Question: I have been adapting an existing off canvas design and have hit a brick wall. I have added sub menus and now they are showing when the menu is closed. I am guessing it is a positioning issue but after looking at it for a few days I can't figure it out. It is also worth noting that the issue only appears when the view-port is small enough for the media queries to be activated. Here is the code:
Here is a working example of the site with the issue <URL>. View in Chrome to see the issue and resize the browser to see the off canvas menu issue.
'''
<!DOCTYPE html>
<html class="no-js">
<head>
<meta charset="utf-8">
<meta name="viewport" content="width=device-width, initial-scale=1, minimum-scale=1">
<meta http-equiv="X-UA-Compatible" content="IE=edge,chrome=1">
<title>some site</title>
<script src="js/plugins/modernizr.js"></script>
<!--[if (gt IE 8) | (IEMobile)]><!-->
<link rel="stylesheet" href="css/style.css">
<!--<![endif]-->
<!--[if (lt IE 9) & (!IEMobile)]>
<link rel="stylesheet" href="css/ie.css">
<![endif]-->
</head>
<body>
<div id="outer-wrap">
<div id="inner-wrap">
<header id="top" role="banner">
<div class="block">
<h1 class="block-title">TEST</h1>
<a class="nav-btn" id="nav-open-btn" href="#main-nav">Main Menu</a>
</div>
</header>
<nav id="main-nav" role="navigation">
<div class="block">
<h2 class="block-title">Main menu</h2>
<ul>
<li class="is-active">
<a href="#">Link</a>
</li><!--
--><li>
<a class="toggle-sub-nav closed" href="#">Link</a>
<ul class="sub-nav">
<li><a href="#">Sub link</a></li>
<li class="is-active"><a href="#">Sub link</a></li>
<li><a href="#">Sub link</a></li>
</ul>
</li><!--
--><li>
<a href="#">Link</a>
</li><!--
--><li>
<a class="toggle-sub-nav closed" href="#">Link</a>
<ul class="sub-nav">
<li><a href="#">Sub link</a></li>
<li><a href="#">Sub Link</a></li>
<li><a href="#">Sub link</a></li>
</ul>
</li><!--
--><li>
<a href="#">Link</a>
</li>
</ul>
<a class="close-btn" id="nav-close-btn" href="#top">Return to Content</a>
</div>
</nav>
<section id="main" role="main">
<article class="block prose">
<h1>Some content NEW30</h1>
<p>Lorem ipsum dolor sit amet, consectetur adipiscing elit. Integer nec odio. Praesent libero. Sed cursus ante dapibus diam. Sed nisi. Nulla quis sem at nibh elementum imperdiet. Duis sagittis ipsum. Praesent mauris. Fusce nec tellus sed augue semper porta. Mauris massa. Vestibulum lacinia arcu eget nulla. Class aptent taciti sociosqu ad litora torquent per conubia nostra, per inceptos himenaeos. </p>
<p>Curabitur sodales ligula in libero. Sed dignissim lacinia nunc. Curabitur tortor. Pellentesque nibh. Aenean quam. In scelerisque sem at dolor. Maecenas mattis. Sed convallis tristique sem. Proin ut ligula vel nunc egestas porttitor. Morbi lectus risus, iaculis vel, suscipit quis, luctus non, massa. Fusce ac turpis quis ligula lacinia aliquet. Mauris ipsum. </p>
<p>Nulla metus metus, ullamcorper vel, tincidunt sed, euismod in, nibh. Quisque volutpat condimentum velit. Class aptent taciti sociosqu ad litora torquent per conubia nostra, per inceptos himenaeos. Nam nec ante. Sed lacinia, urna non tincidunt mattis, tortor neque adipiscing diam, a cursus ipsum ante quis turpis. Nulla facilisi. Ut fringilla. Suspendisse potenti. Nunc feugiat mi a tellus consequat imperdiet. Vestibulum sapien. Proin quam. Etiam ultrices. </p>
<p>Suspendisse in justo eu magna luctus suscipit. Sed lectus. Integer euismod lacus luctus magna. Quisque cursus, metus vitae pharetra auctor, sem massa mattis sem, at interdum magna augue eget diam. Vestibulum ante ipsum primis in faucibus orci luctus et ultrices posuere cubilia Curae; Morbi lacinia molestie dui. Praesent blandit dolor. Sed non quam. In vel mi sit amet augue congue elementum. Morbi in ipsum sit amet pede facilisis laoreet. Donec lacus nunc, viverra nec, blandit vel, egestas et, augue. Vestibulum tincidunt malesuada tellus. Ut ultrices ultrices enim. Curabitur sit amet mauris. </p>
<p>Morbi in dui quis est pulvinar ullamcorper. Nulla facilisi. Integer lacinia sollicitudin massa. Cras metus. Sed aliquet risus a tortor. Integer id quam. Morbi mi. Quisque nisl felis, venenatis tristique, dignissim in, ultrices sit amet, augue. Proin sodales libero eget ante. Nulla quam. Aenean laoreet. Vestibulum nisi lectus, commodo ac, facilisis ac, ultricies eu, pede. </p>
</article>
</section>
<footer role="contentinfo">
<div class="block prose">
<p class="small">Copyright ©️ <a href="http://ashleybriscoe.com/">Some author</a></p>
</div>
</footer>
</div><!--/#inner-wrap-->
</div><!--/#outer-wrap-->
</body>
<script src="js/scripts/jquery-1.10.2.min.js"></script>
<script src="js/scripts/main.js"></script>
<script src="js/plugins/jquery.hammer.min.js"></script>
<!--[if (gte IE 6)&(lte IE 8)]>
<script type="text/javascript" src="js/plugins/selectivizr.js"></script>
<![endif]-->
</html>
'''
'''
body {
color: #333;
position: relative;
width: 100%;
min-width: 20em;
background: #7C9769;
}
.block {
position: relative;
margin: 0 auto;
padding: 1.5em 1.25em;
max-width: 60em;
}
.close-btn {
display: block;
width: 2.625em;
height: 2.25em;
padding: 0;
border: 0;
outline: none;
background: #7C9769 url("../assets/img/close-btn.svg") left center no-repeat;
background-size: 1.875em 1.875em;
overflow: hidden;
white-space: nowrap;
text-indent: 100%;
filter: progid:DXImageTransform.Microsoft.Alpha(Opacity=100);
opacity: 1;
-webkit-tap-highlight-color: rgba(0, 0, 0, 0);
}
.no-svg .close-btn {
background-image: url("../assets/img/close-btn.png");
}
.close-btn:focus, .close-btn:hover {
filter: progid:DXImageTransform.Microsoft.Alpha(Opacity=100);
opacity: 1;
}
.nav-btn {
display: block;
width: 2.625em;
height: 2.25em;
padding: 0;
border: 0;
outline: none;
background: #7C9769 url("../assets/img/nav-icon.svg") left center no-repeat;
background-size: 1.875em 1.5em;
overflow: hidden;
white-space: nowrap;
text-indent: 100%;
filter: progid:DXImageTransform.Microsoft.Alpha(Opacity=70);
opacity: 0.7;
-webkit-tap-highlight-color: rgba(0, 0, 0, 0);
}
.no-svg .nav-btn {
background-image: url("../assets/img/nav-icon.png");
}
.nav-btn:hover, .nav-btn:focus {
filter: progid:DXImageTransform.Microsoft.Alpha(Opacity=100);
opacity: 1;
}
#outer-wrap {
position: relative;
overflow: hidden;
width: 100%;
}
#inner-wrap {
position: relative;
width: 100%;
}
#main-nav {
z-index: 200;
position: relative;
width: 100%;
color: #fff;
}
#main-nav .close-btn {
display: none;
}
#main-nav .block-title {
border: 0;
clip: rect(0 0 0 0);
height: 1px;
margin: -1px;
overflow: hidden;
padding: 0;
position: absolute;
width: 1px;
}
#main-nav .block {
z-index: 2;
position: relative;
padding: 0.75em 1.25em;
background: #7C9769;
}
#main-nav ul {
*zoom: 1;
display: block;
}
#main-nav ul:before, #main-nav ul:after {
content: "";
display: table;
}
#main-nav ul:after {
clear: both;
}
#main-nav li {
display: block;
width: 11em;
}
#main-nav li a {
display: block;
color: #365239;
font-size: 0.875em;
line-height: 1.28571em;
font-weight: bold;
outline: none;
}
#main-nav li a:focus, #main-nav li a:hover {
color: #EEE;
}
#main-nav li.is-active a {
color: #EEE;
}
#main-nav li ul li { float: left; border-right: none;}
#main-nav li ul li a:focus, #main-nav li ul li a:hover {
color: #7C9769;
}
#main-nav li ul li.is-active a {
color: #7C9769;
}
.js .sub-nav {
height: 0;
width: 11em;
background-color:#E4E1E1;
overflow:hidden;
position: absolute;
top: 52px;
}
.js .sub-nav-open {
height: auto;
position: absolute;
margin: 0;
padding: 0;
top: 52px;
}
.no-js #main-nav li ul.sub-nav {
display: none;
width: 11em;
background-color:#E4E1E1;
}
.no-js #main-nav li:hover ul.sub-nav {
display: block;
position: absolute;
border-top: solid 11px #7C9769;
margin: 0;
padding: 0;
z-index: 2000;
}
.closed { background: url(../assets/img/arrows.png) no-repeat 90% -28px; }
.open { background: url(../assets/img/arrows.png) no-repeat 90% 9px; }
#top {
z-index: 100;
position: relative;
color: #fff;
background: #7C9769;
}
#top .block-title {
margin: 0;
font-size: 1.3em;
line-height: 1.2em;
text-align: center;
white-space: wrap;
}
#top .nav-btn {
position: absolute;
top: 0.7em;
left: 1.875em;
}
#main {
background: #fff;
padding-top: 20px;
padding-bottom: 20px;
}
footer[role="contentinfo"] {
background: #ddd;
}
@media screen and (min-width: 45.0625em) {
#top .nav-btn {
border: 0;
clip: rect(0 0 0 0);
height: 1px;
margin: -1px;
overflow: hidden;
padding: 0;
position: absolute;
width: 1px;
}
#main-nav .close-btn {
border: 0;
clip: rect(0 0 0 0);
height: 1px;
margin: -1px;
overflow: hidden;
padding: 0;
position: absolute;
width: 1px;
}
#main-nav .block-title {
border: 0;
clip: rect(0 0 0 0);
height: 1px;
margin: -1px;
overflow: hidden;
padding: 0;
position: absolute;
width: 1px;
}
#main-nav ul {
text-align: center;
white-space: nowrap;
}
#main-nav li {
display: inline-block;
border-right: 1px solid #CCC;
}
#main-nav li:last-child {
border-right: none;
}
#main-nav li a {
padding: 0.42857em 0.85714em;
}
}
@media screen and (max-width: 45em) {
#main-nav {
position: absolute;
top: 0;
padding-top: 4.5em;
}
#main-nav:not(:target) {
z-index: 1;
height: 0;
}
#main-nav:target .close-btn {
display: block;
}
#main-nav .close-btn {
position: absolute;
top: -3.75em;
left: 1.875em;
}
#main-nav .block {
position: relative;
padding: 0;
}
#main-nav li {
position: relative;
border-top: 1px solid rgba(255, 255, 255, 0.1);
width: 100%;
}
#main-nav li:last-child {
border-bottom: 1px solid rgba(255, 255, 255, 0.1);
}
#main-nav li.is-active:after {
z-index: 50;
display: block;
content: "";
position: absolute;
top: 50%;
right: -0.03125em;
margin-top: -0.625em;
border-top: 0.625em transparent solid;
border-bottom: 0.625em transparent solid;
border-right: 0.625em white solid;
}
#main-nav li a {
padding: 0.85714em 2.14286em;
}
.js .sub-nav {
height: 0;
width: 100%;
background-color:#E4E1E1;
overflow:hidden;
}
.js .sub-nav-open {
height: auto;
max-height: 400px;
top: 0;
position: static;
overflow: hidden;
}
.no-js #main-nav li ul.sub-nav {
display: none;
width: 100%;
background-color:#E4E1E1;
}
.no-js #main-nav li:hover ul.sub-nav {
display: block;
top: 52px;
margin: 0;
padding: 0;
border-top:none;
}
.closed { background: url(../assets/img/arrows.png) no-repeat 95% -24px; }
.open { background: url(../assets/img/arrows.png) no-repeat 95% 13px; }
#main-nav li ul li {
border-top: 1px solid #CCC;
}
#main-nav li ul li:last-child {
border-bottom: none;
}
.js-ready #main-nav {
height: 100%;
width: 70%;
background: #7C9769;
-webkit-box-shadow: inset -1.5em 0 1.5em -0.75em rgba(0, 0, 0, 0.25);
-moz-box-shadow: inset -1.5em 0 1.5em -0.75em rgba(0, 0, 0, 0.25);
box-shadow: inset -1.5em 0 1.5em -0.75em rgba(0, 0, 0, 0.25);
}
.js-ready #main-nav .block {
background: transparent;
}
.js-ready #main-nav .close-btn {
display: block;
filter: progid:DXImageTransform.Microsoft.Alpha(Opacity=70);
opacity: 0.7;
}
.js-ready #main-nav .close-btn:focus, .js-ready #main-nav .close-btn:hover {
filter: progid:DXImageTransform.Microsoft.Alpha(Opacity=100);
opacity: 1;
}
.js-ready #main-nav {
left: -70%;
}
.js-ready #inner-wrap {
left: 0;
}
.js-nav #inner-wrap {
left: 70%;
}
.csstransforms3d.csstransitions.js-ready #main-nav {
left: 0;
-webkit-transform: translate3d(-100%, 0, 0);
-moz-transform: translate3d(-100%, 0, 0);
-ms-transform: translate3d(-100%, 0, 0);
-o-transform: translate3d(-100%, 0, 0);
transform: translate3d(-100%, 0, 0);
-webkit-backface-visibility: hidden;
-moz-backface-visibility: hidden;
-ms-backface-visibility: hidden;
-o-backface-visibility: hidden;
backface-visibility: hidden;
}
.csstransforms3d.csstransitions.js-ready #inner-wrap {
left: 0 !important;
-webkit-transform: translate3d(0, 0, 0);
-moz-transform: translate3d(0, 0, 0);
-ms-transform: translate3d(0, 0, 0);
-o-transform: translate3d(0, 0, 0);
transform: translate3d(0, 0, 0);
-webkit-transition: -webkit-transform 500ms ease;
-moz-transition: -moz-transform 500ms ease;
-o-transition: -o-transform 500ms ease;
transition: transform 500ms ease;
-webkit-backface-visibility: hidden;
-moz-backface-visibility: hidden;
-ms-backface-visibility: hidden;
-o-backface-visibility: hidden;
backface-visibility: hidden;
}
.csstransforms3d.csstransitions.js-nav #inner-wrap {
-webkit-transform: translate3d(70%, 0, 0) scale3d(1, 1, 1);
-moz-transform: translate3d(70%, 0, 0) scale3d(1, 1, 1);
-ms-transform: translate3d(70%, 0, 0) scale3d(1, 1, 1);
-o-transform: translate3d(70%, 0, 0) scale3d(1, 1, 1);
transform: translate3d(70%, 0, 0) scale3d(1, 1, 1);
}
.csstransforms3d.csstransitions.js-ready #main-nav .block {
filter: progid:DXImageTransform.Microsoft.Alpha(Opacity=70);
opacity: 0.7;
-webkit-transition: opacity 300ms 100ms, -webkit-transform 500ms ease;
-webkit-transition-delay: ease, 0s;
-moz-transition: opacity 300ms 100ms ease, -moz-transform 500ms ease;
-o-transition: opacity 300ms 100ms ease, -o-transform 500ms ease;
transition: opacity 300ms 100ms ease, transform 500ms ease;
-webkit-transform: translate3d(70%, 0, 0) scale3d(0.9, 0.9, 0.9);
-moz-transform: translate3d(70%, 0, 0) scale3d(0.9, 0.9, 0.9);
-ms-transform: translate3d(70%, 0, 0) scale3d(0.9, 0.9, 0.9);
-o-transform: translate3d(70%, 0, 0) scale3d(0.9, 0.9, 0.9);
transform: translate3d(70%, 0, 0) scale3d(0.9, 0.9, 0.9);
-webkit-transform-origin: 50% 0%;
-moz-transform-origin: 50% 0%;
-ms-transform-origin: 50% 0%;
-o-transform-origin: 50% 0%;
transform-origin: 50% 0%;
}
.csstransforms3d.csstransitions.js-nav #main-nav .block {
filter: progid:DXImageTransform.Microsoft.Alpha(Opacity=100);
opacity: 1;
-webkit-transform: translate3d(0, 0, 0);
-moz-transform: translate3d(0, 0, 0);
-ms-transform: translate3d(0, 0, 0);
-o-transform: translate3d(0, 0, 0);
transform: translate3d(0, 0, 0);
}
}
'''
Here is a screen shot showing the issue in Google Chrome:

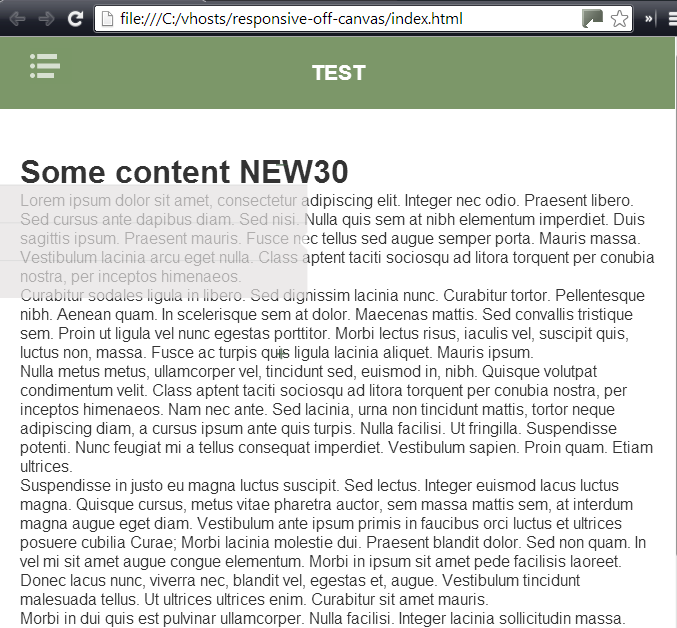
Answer: Try adding the following properties to '.csstransforms3d.csstransitions.js-ready #main-nav .block' this class in media query
'''
@media screen and (max-width: 45em) {
.csstransforms3d.csstransitions.js-ready #main-nav .block {
-webkit-transform: translate3d(-100%, 0, 0);
-moz-transform: translate3d(-100%, 0, 0);
-ms-transform: translate3d(-100%, 0, 0);
-o-transform: translate3d(-100%, 0, 0);
/*Other styles goes here*/
}
}
'''